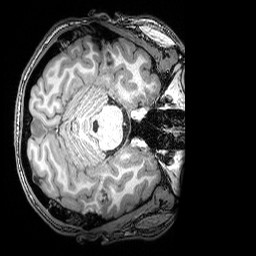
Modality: T1w
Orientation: axial
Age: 27
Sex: male
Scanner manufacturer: siemens
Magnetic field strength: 3 T
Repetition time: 2.53 s
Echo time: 0.00388 s